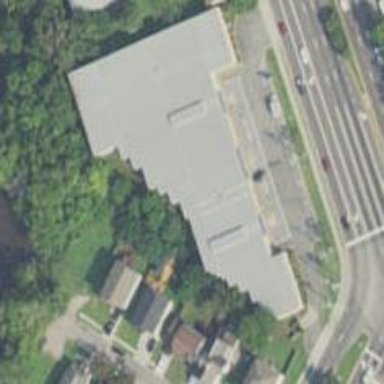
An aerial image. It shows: Commercial building.